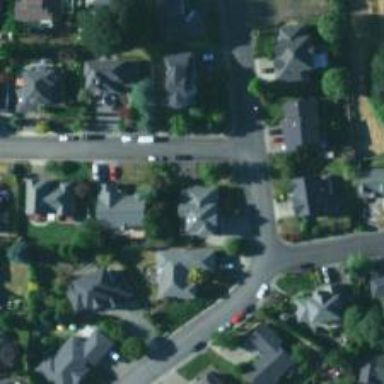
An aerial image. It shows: Residential road with sidewalk on the left side.